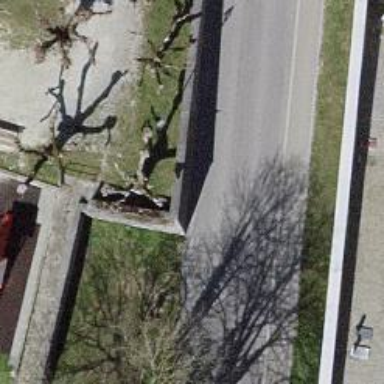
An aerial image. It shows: Retaining wall.